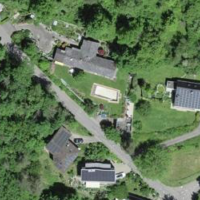
EUNIS habitat code: 55
Species observed at this site:
Cornus sanguinea
Prunus spinosa